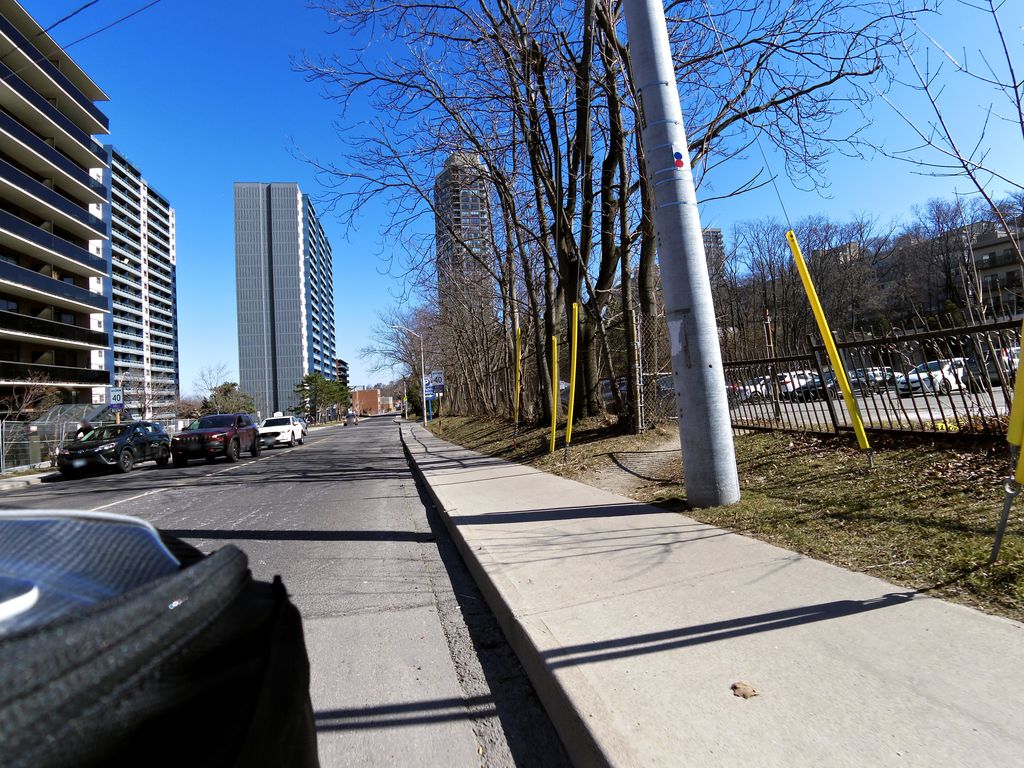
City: hamilton